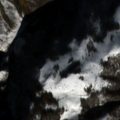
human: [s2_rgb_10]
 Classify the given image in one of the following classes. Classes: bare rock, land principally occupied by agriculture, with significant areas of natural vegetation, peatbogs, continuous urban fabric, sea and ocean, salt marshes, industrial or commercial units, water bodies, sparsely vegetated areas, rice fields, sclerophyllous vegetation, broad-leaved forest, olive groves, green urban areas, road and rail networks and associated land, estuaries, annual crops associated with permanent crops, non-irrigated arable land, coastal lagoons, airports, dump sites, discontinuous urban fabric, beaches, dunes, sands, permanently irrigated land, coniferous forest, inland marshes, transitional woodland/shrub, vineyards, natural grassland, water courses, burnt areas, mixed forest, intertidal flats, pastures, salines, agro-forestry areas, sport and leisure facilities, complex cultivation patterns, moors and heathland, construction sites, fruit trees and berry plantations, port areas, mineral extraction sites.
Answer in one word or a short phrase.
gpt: broad-leaved forest, natural grassland, sparsely vegetated areas